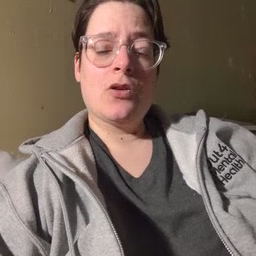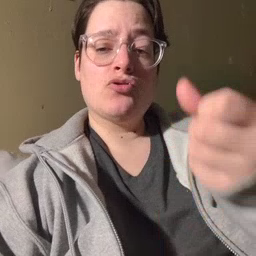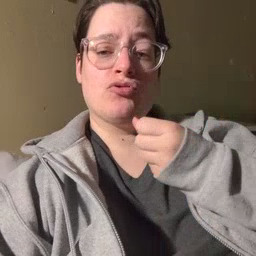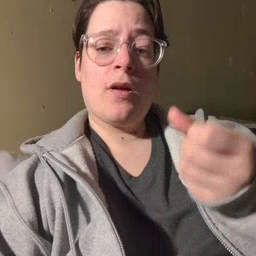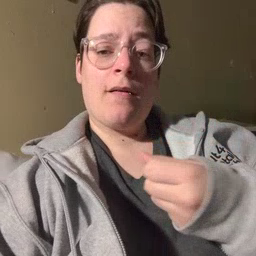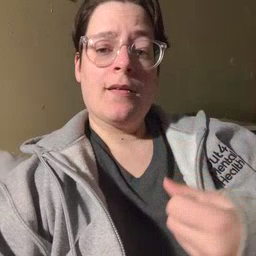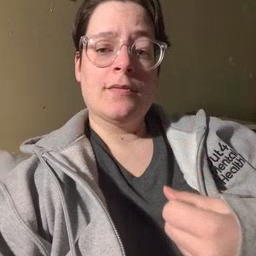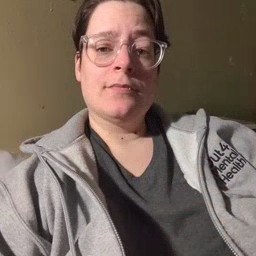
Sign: drawer